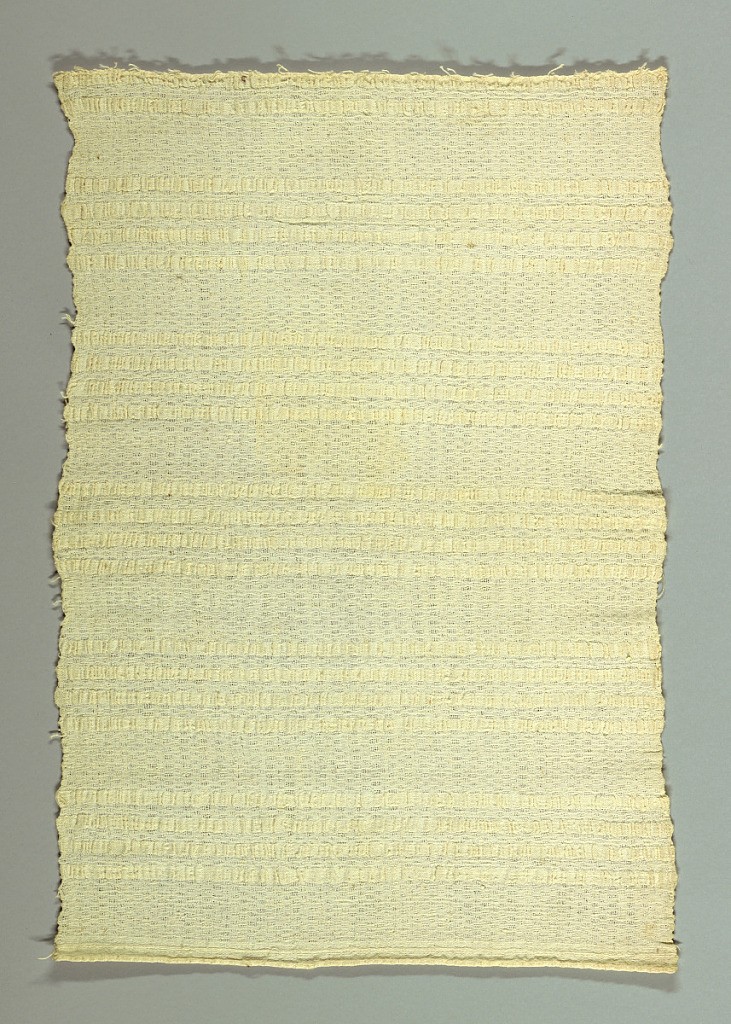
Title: Textile
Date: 19th century
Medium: cotton Technique: leno
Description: Fragment of a blouse in stripes of alternating leno and seersucker weave in natural cotton.